Interaction volume radius: 10 \u00c5
Interaction volume height: 20 \u00c5
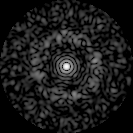
Disorder parameter: 0.8168